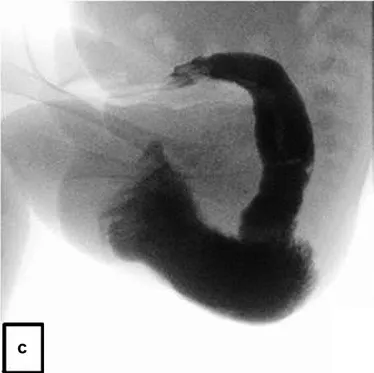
High-pressure distal colostogram (case 2). (
c
) Lateral view: progressive perineal contrast extravasation extending into the scrotum.
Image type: radiology (x_ray)